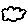
Label: cloud